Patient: sex M, age 59
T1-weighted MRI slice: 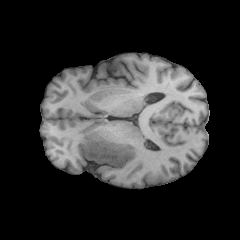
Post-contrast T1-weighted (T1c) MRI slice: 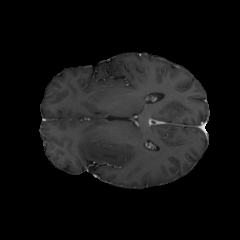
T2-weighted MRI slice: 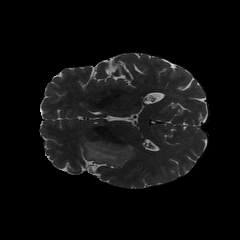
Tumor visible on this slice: yes
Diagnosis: Astrocytoma, IDH-wildtype
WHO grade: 3